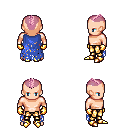
a pixel art fantasy rpg character, male body template, human, light skin, blue tattered cape, gold greaves, pink short mohawk hairstyle, gold gloves, gold boots, four views (front, back, left, right), 2x2 character sprite sheet, small pixel art, hard edges, no anti-aliasing